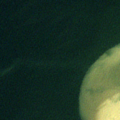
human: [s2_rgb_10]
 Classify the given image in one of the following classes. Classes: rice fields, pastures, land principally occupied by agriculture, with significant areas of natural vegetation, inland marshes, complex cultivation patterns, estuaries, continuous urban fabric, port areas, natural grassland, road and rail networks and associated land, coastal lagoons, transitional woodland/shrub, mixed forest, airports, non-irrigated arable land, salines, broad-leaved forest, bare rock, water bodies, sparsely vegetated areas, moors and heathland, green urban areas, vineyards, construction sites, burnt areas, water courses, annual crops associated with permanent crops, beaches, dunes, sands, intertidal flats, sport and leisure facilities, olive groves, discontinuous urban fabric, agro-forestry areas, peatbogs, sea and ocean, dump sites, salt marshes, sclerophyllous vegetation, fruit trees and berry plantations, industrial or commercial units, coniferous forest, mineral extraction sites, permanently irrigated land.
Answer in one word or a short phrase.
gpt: sea and ocean